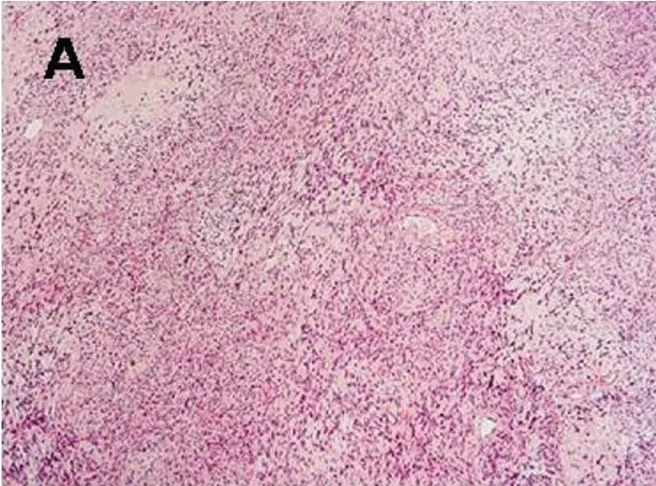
Histological findings (H&E staining):. The tumor consisted of spindle-shaped cells with patternless pattern, and ,hemangiopericytomatous appearance (x40).
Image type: pathology (h&e)